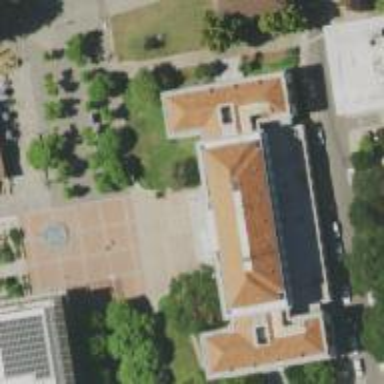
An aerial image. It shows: View of university building.